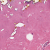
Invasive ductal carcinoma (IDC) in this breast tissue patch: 0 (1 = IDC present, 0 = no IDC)